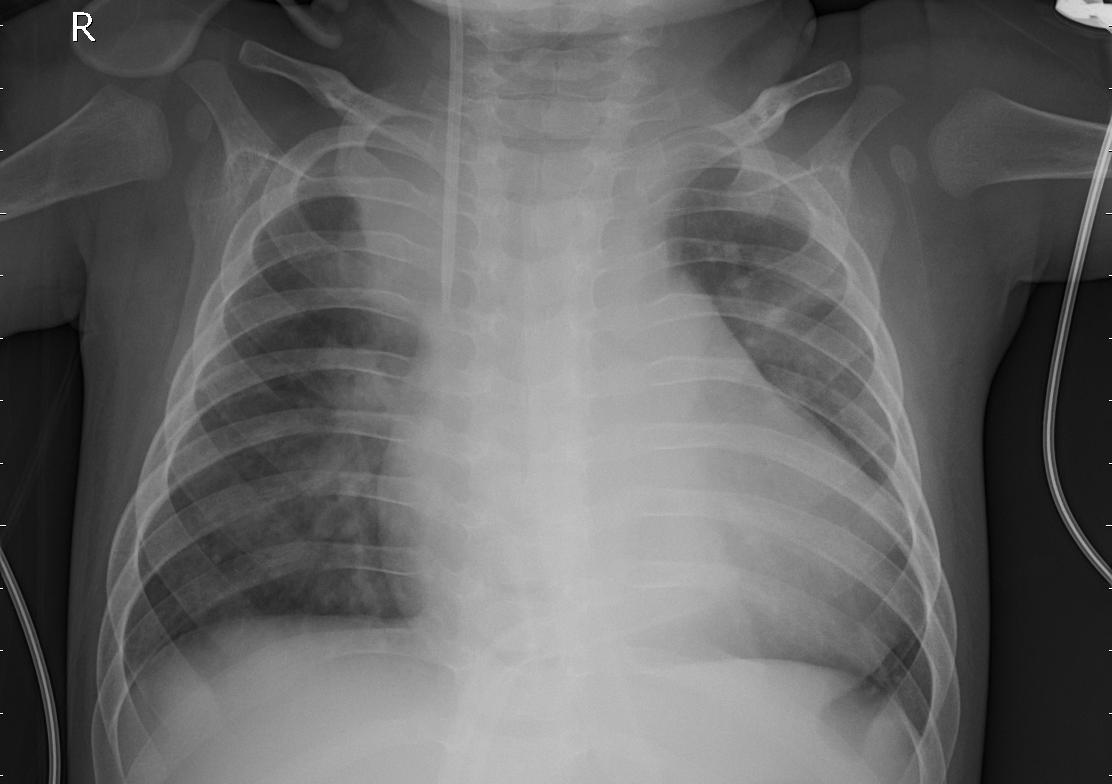
Diagnosis: PNEUMONIA